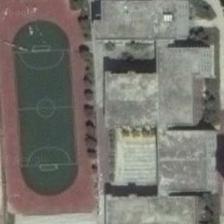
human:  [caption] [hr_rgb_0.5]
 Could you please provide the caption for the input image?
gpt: a playground is near several rectangular buildings .

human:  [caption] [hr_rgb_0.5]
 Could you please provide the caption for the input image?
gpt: a playground is next to several large buildings .

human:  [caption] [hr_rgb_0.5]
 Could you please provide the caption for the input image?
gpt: a long playground is next to several buildings .

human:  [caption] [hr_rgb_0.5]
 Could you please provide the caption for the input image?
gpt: a simple playground is situated in the gap between two buildings .

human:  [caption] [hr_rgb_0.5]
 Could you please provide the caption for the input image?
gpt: a playground is next to several large buildings .